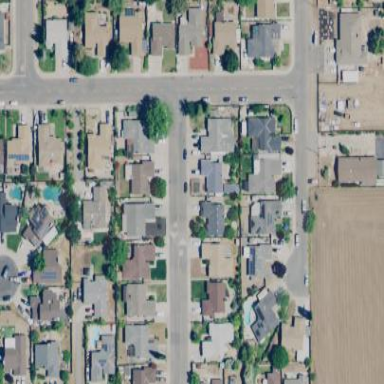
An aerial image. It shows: Single-family residential area.